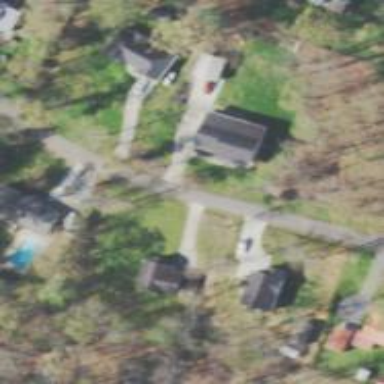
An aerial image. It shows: Driveway leading to service road.